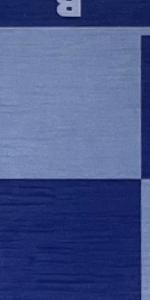
Label: Empty